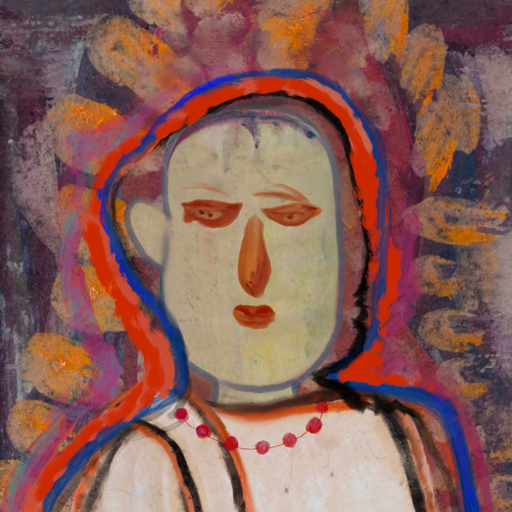
Background: Doll, Head And Neck Front: Hill_Girl, Face Front: Pious_Lady, Bust: Roy_Bahadur, Hair Front: Experience, Head Accessory: Blank, Second Necklace: Blank, Necklace: Irani_3, Baby: Blank